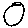
Label: circle